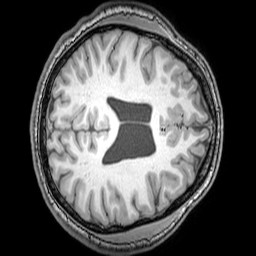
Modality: T1w
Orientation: axial
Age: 23
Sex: male
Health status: healthy
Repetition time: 0.081 s
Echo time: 0.037 s